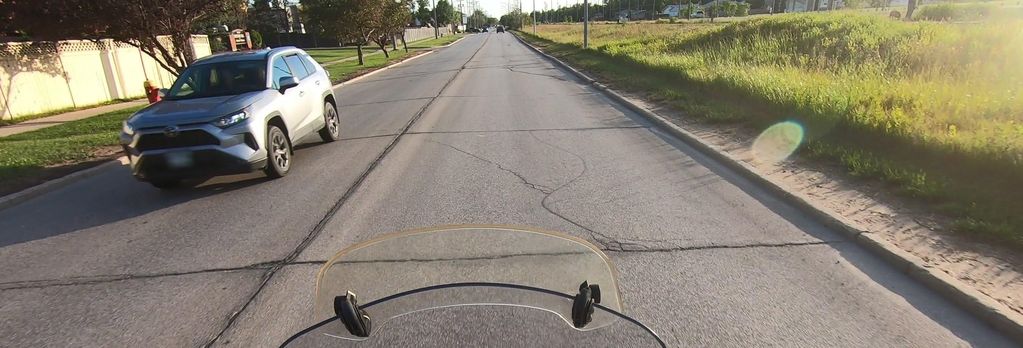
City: winnipeg